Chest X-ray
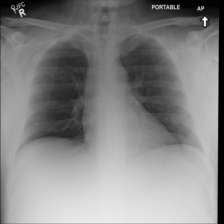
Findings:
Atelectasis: negative
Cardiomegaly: negative
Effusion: negative
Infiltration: negative
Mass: negative
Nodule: negative
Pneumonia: negative
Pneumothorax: negative
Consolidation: negative
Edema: negative
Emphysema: negative
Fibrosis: negative
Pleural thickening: negative
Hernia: negative